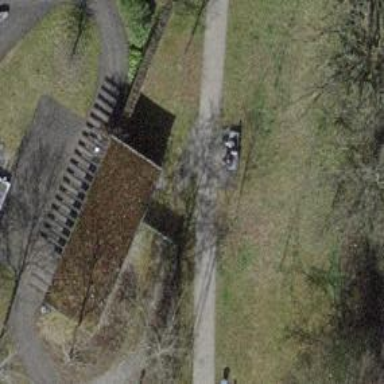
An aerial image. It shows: Bench for seating.